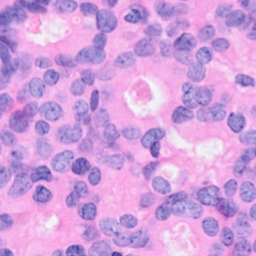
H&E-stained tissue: Breast